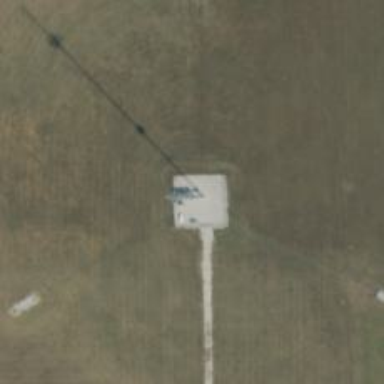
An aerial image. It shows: Communications tower of type communication.